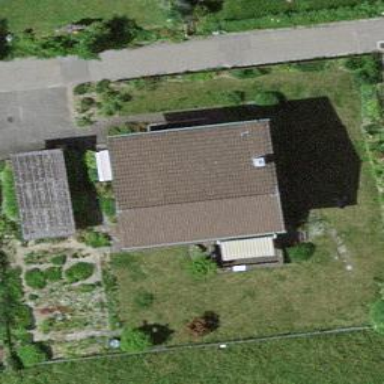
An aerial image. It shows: Simple and straightforward house.